Question:
Like this many desktop software have external link to their download pages in Windows Store. So we bought access to Windows Store and until Windows Store allows desktop applications (which will happen with Windows 10 I think) we want to have link to our download page. But we can't figure out how to publish download link only. Because it require package which require Metro project in Visual Studio I think? So are we need to create empty project in Visual Studio or something like that?
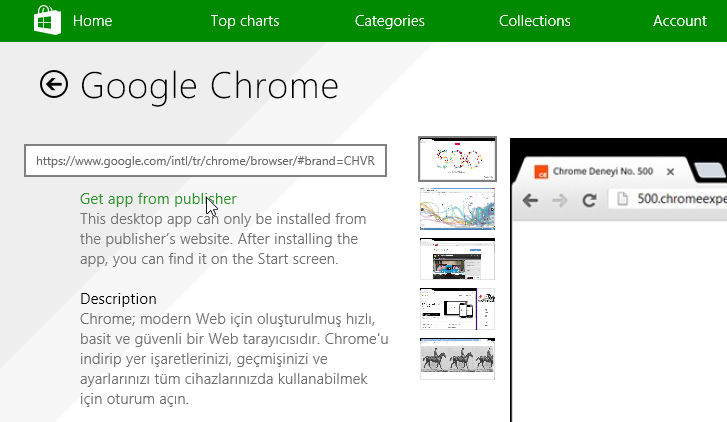
Answer: See <URL> for the official docs and step-by-step
As a basic summary, you'll need to create a <URL> tests
You'll also need a Windows Store company account. This will let you log into the <URL> and submit the certified app for submission.
Add in the metadata (name, description, link, etc.) and submit!